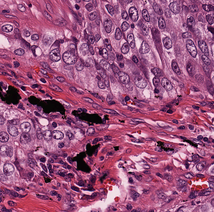
Tumor epithelial tissue: yes
Tumor-associated stroma tissue: yes
Normal tissue: no